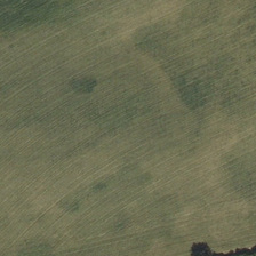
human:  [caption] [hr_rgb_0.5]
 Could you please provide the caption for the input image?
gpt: The big grass is covered with green grass.

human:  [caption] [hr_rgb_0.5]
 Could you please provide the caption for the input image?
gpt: The grass is green

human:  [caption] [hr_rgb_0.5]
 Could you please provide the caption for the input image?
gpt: The big meadow is covered with green grass.

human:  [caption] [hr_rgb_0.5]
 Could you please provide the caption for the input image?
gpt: the large lawn is covered with green grass.

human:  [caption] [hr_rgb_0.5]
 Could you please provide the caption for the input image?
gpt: The Big Meadow is covered in green grass.